Interaction volume radius: 5 \u00c5
Interaction volume height: 10 \u00c5
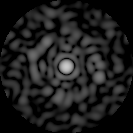
Disorder parameter: 0.9061